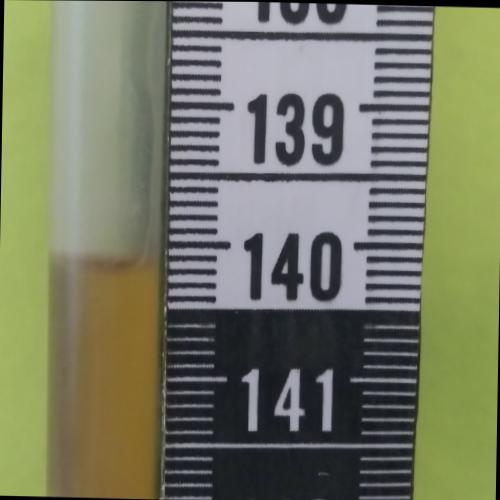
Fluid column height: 140.1 cm